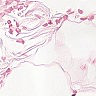
Metastatic tissue present: no